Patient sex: F
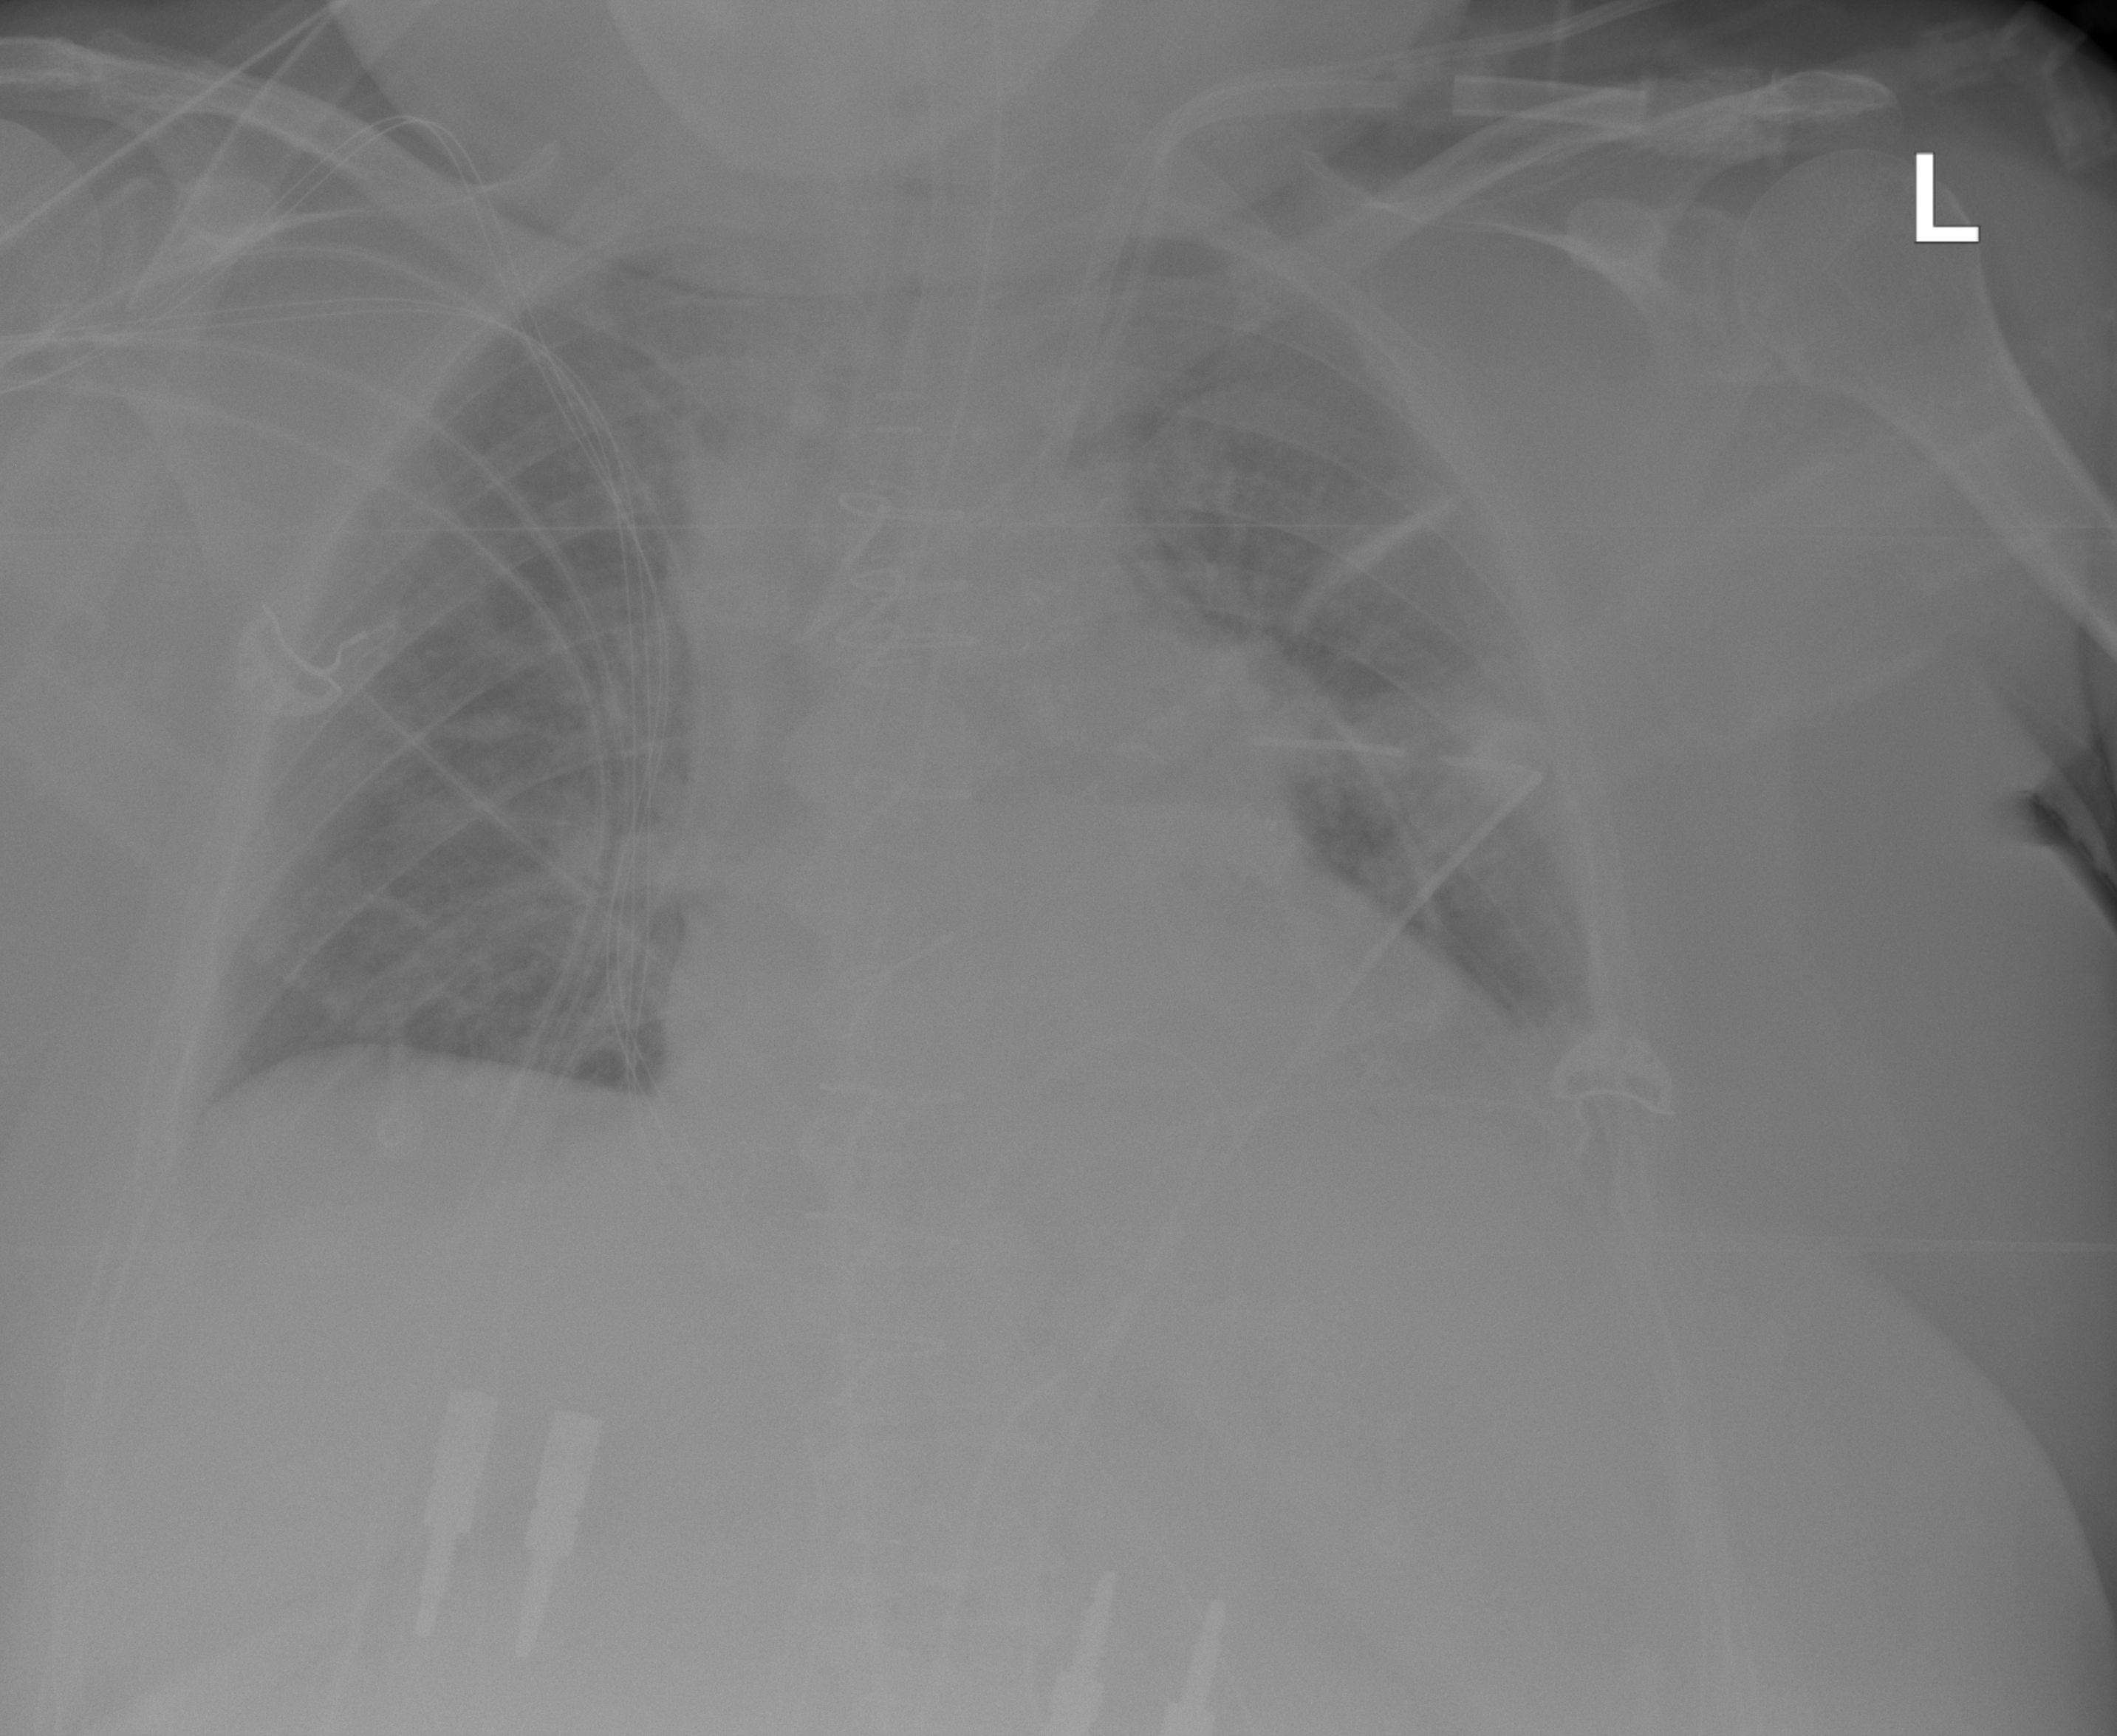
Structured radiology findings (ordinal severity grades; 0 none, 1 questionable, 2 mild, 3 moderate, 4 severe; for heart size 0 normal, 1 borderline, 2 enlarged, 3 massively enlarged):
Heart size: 0
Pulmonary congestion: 0
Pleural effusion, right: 0
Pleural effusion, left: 1
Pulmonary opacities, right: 0
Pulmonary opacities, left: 0
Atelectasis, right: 0
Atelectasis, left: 2